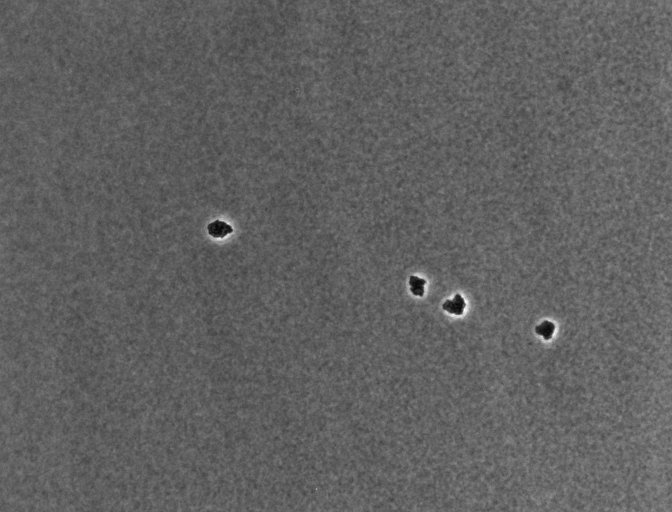
Phase contrast microscopy, 20x objective, 3 h incubation